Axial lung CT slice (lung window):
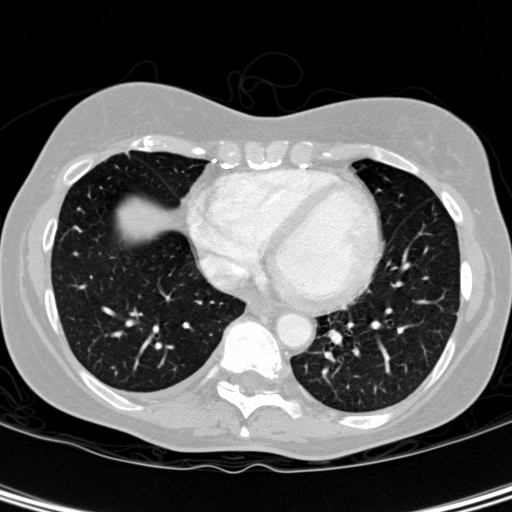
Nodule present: no